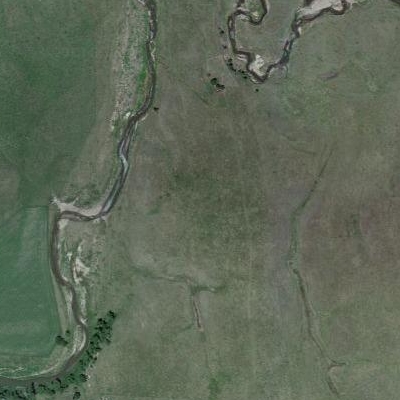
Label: aGrass